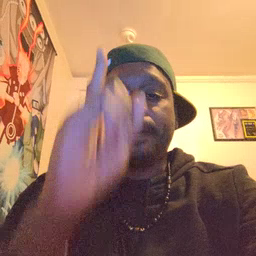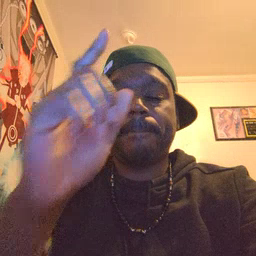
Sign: up